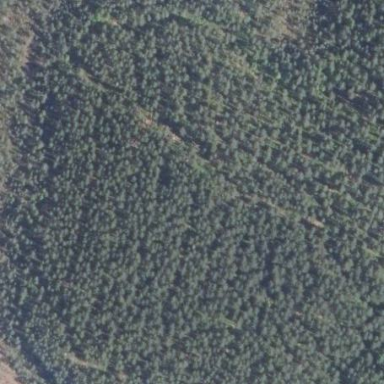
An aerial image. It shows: Woodland consisting mainly of needle-leaved trees.